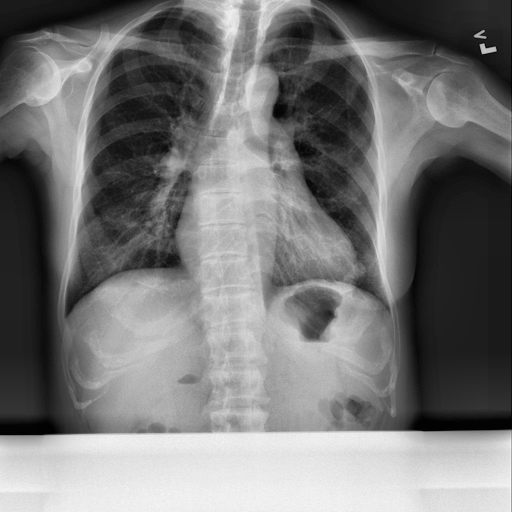
Finding: NORMAL